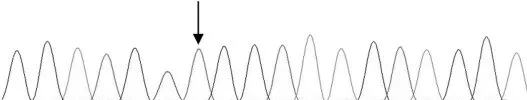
VPS13B Intron38 c.6940+1G > T heterozygous mutation in case 2, carried by the mother, but not detected by the father.
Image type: pathology (immunostaining)